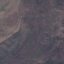
Land use / land cover class: HerbaceousVegetation